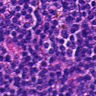
Metastatic tissue present: no